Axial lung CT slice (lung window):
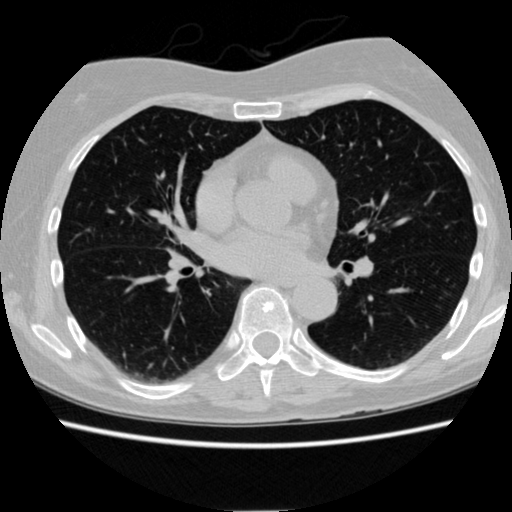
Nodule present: no